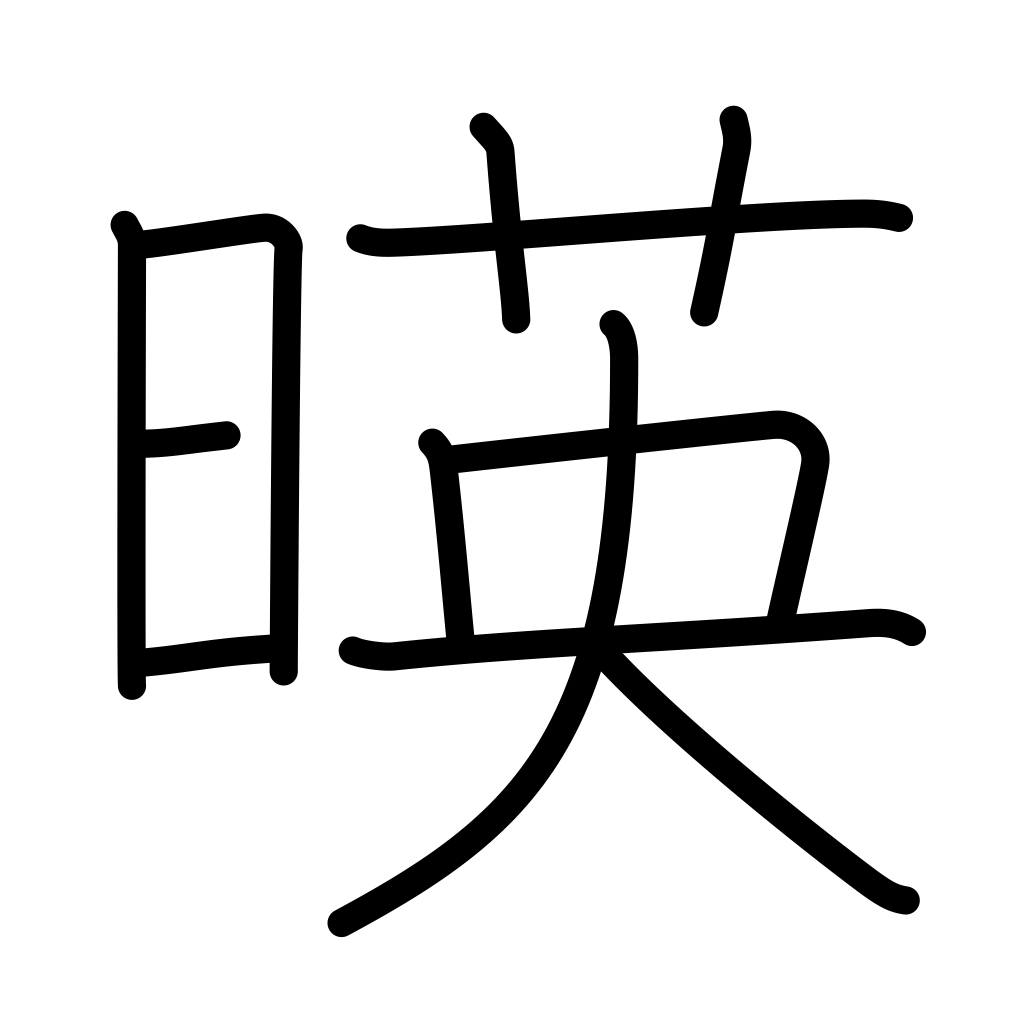
Meaning: sun beginning decline, reflect